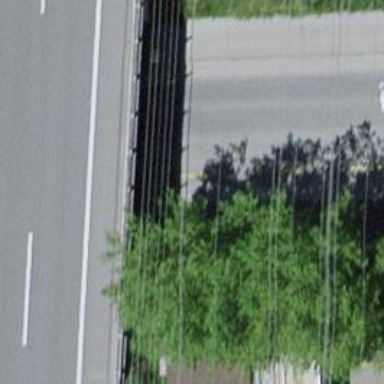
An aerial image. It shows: Tertiary road with asphalt surface passing through tunnel. There is cycle track on the left side of the road.